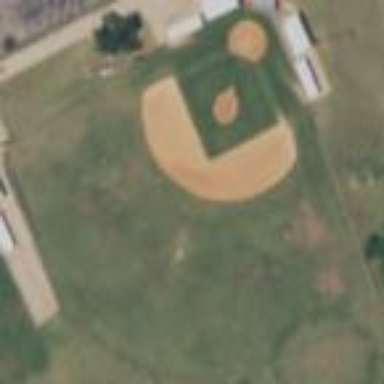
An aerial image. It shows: Baseball pitch for leisure and sports activities.